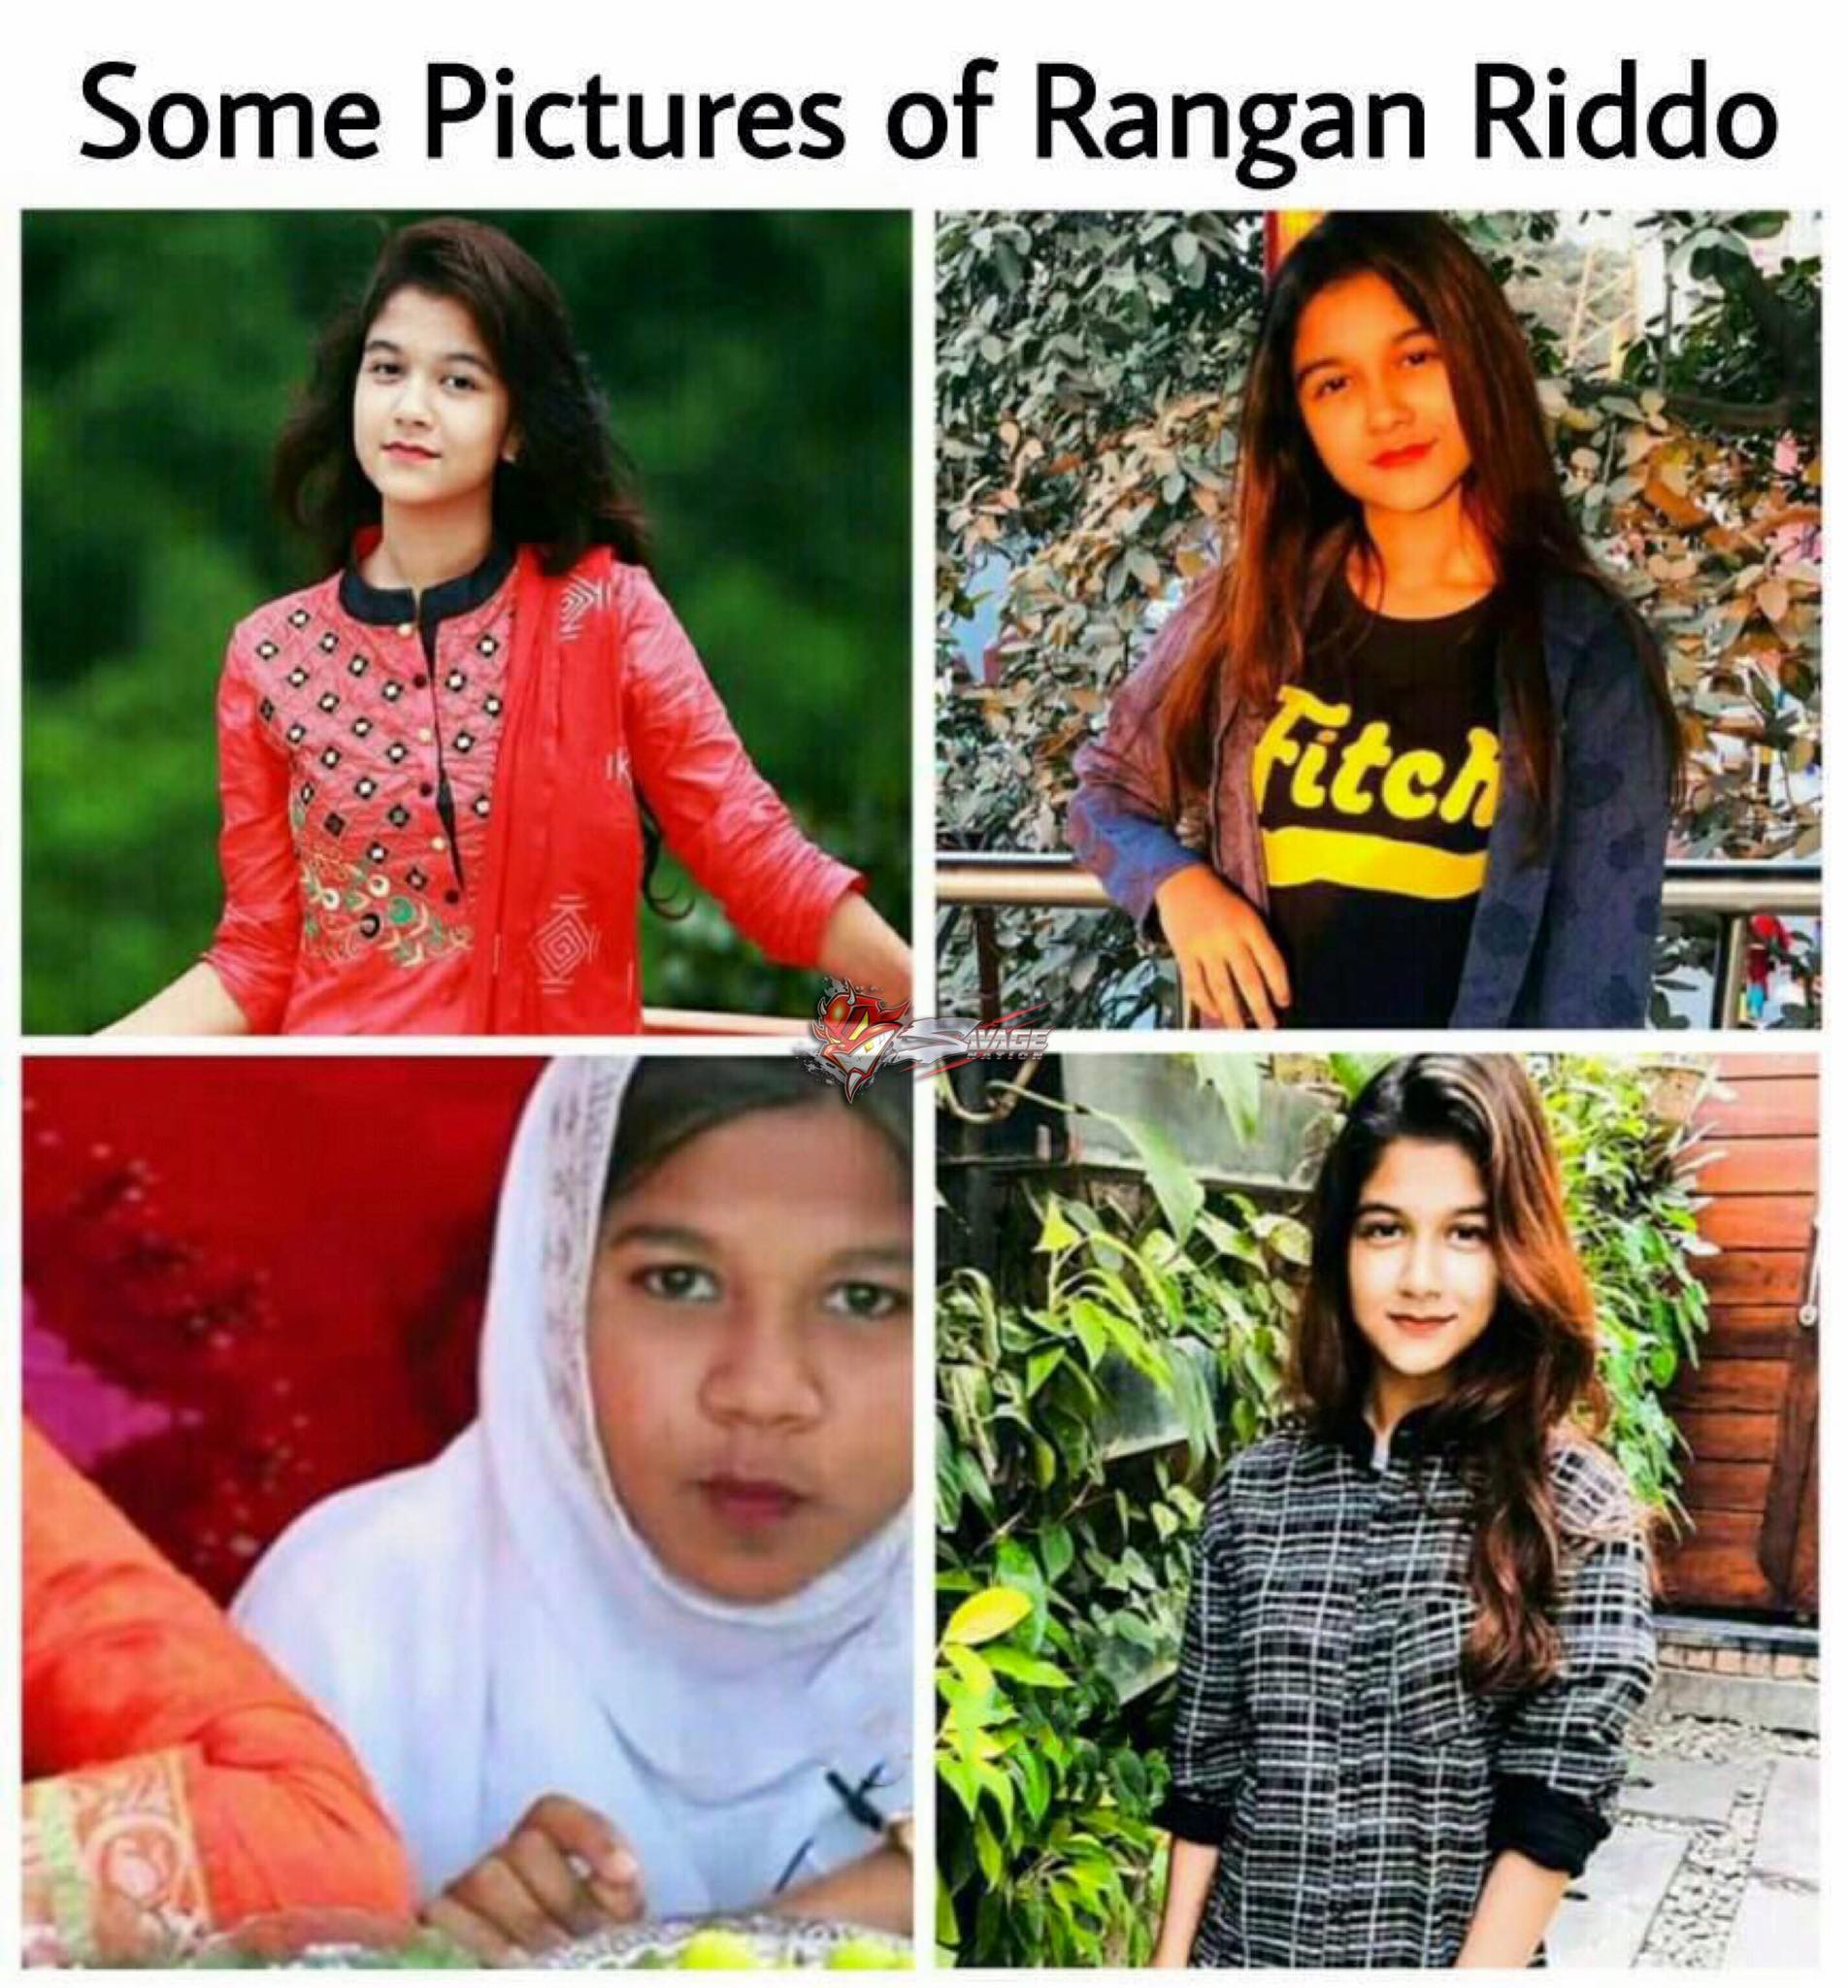
Caption: Some Pictures of Rangan Riddo
Label: hate